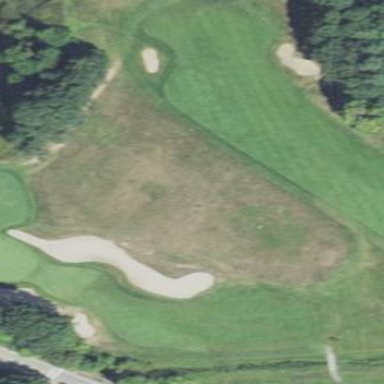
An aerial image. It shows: Grassy area designated as golf fairway.